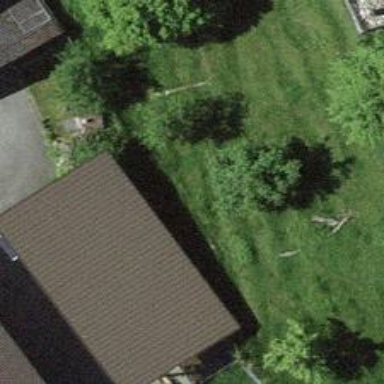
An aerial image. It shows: Shed building.